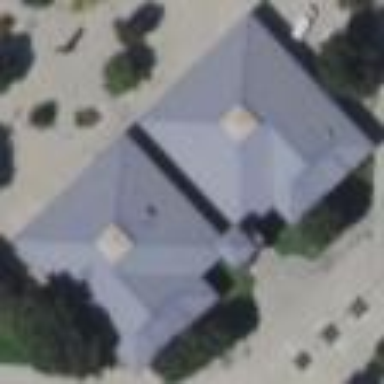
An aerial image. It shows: School building.